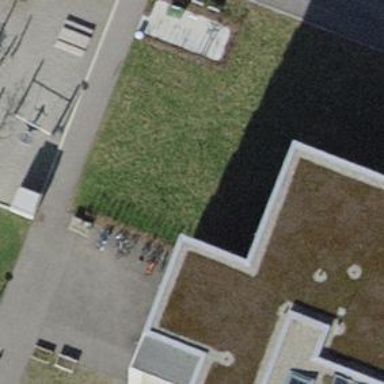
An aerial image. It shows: Bicycle parking area with stands available.